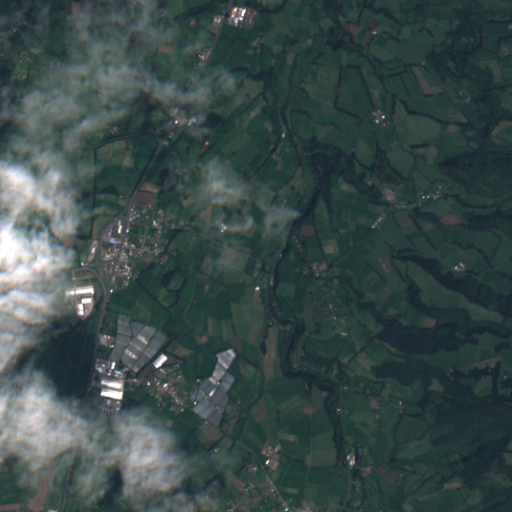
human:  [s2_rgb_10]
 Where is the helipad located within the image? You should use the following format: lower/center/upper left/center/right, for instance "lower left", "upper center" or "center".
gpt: The helipad is located in the center left of the image.
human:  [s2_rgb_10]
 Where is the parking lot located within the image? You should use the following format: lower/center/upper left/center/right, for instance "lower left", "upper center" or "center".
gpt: The parking lot is located in the center left of the image.
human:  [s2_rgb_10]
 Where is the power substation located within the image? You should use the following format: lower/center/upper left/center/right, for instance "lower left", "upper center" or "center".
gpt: The power substation is located in the center of the image.
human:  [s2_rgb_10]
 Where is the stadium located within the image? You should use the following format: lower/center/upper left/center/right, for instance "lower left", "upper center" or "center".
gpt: The stadium is located in the center left of the image.
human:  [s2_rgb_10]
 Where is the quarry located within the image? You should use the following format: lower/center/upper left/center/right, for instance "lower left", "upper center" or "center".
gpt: There is no quarry in the image.